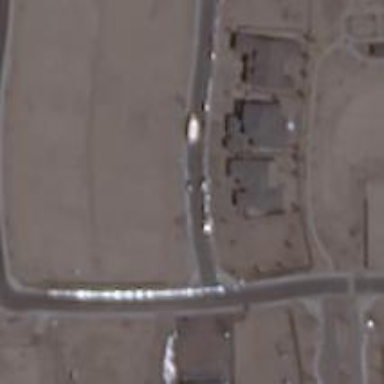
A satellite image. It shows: Residential road.